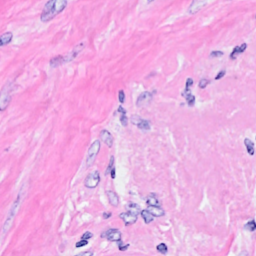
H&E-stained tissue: Breast